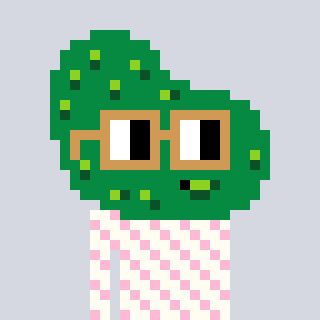
a pixel art character with square brown glasses, a pickle-shaped head and a grayscale-colored body on a cool background